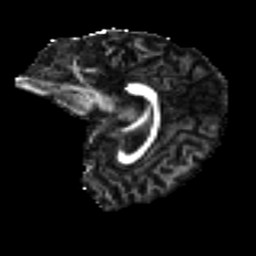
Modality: FA
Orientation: sagittal
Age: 54
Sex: female
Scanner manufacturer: ge
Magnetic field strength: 3 T
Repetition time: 7.8 s
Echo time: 0.0606 s